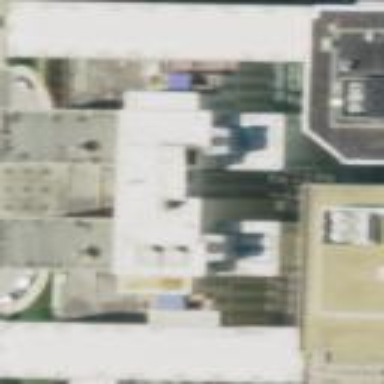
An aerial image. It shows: Hotel building.